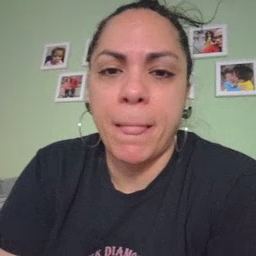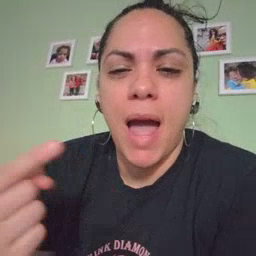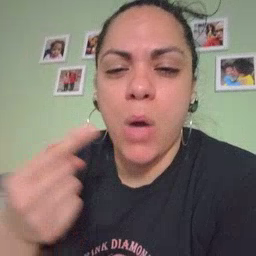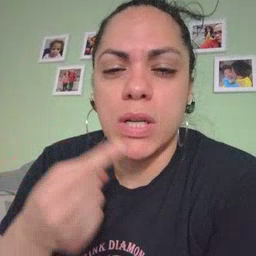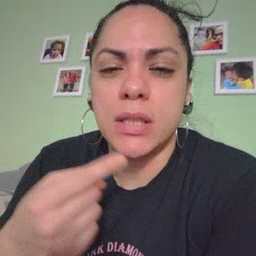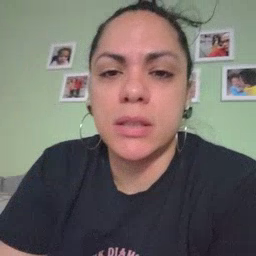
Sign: owie